Interaction volume radius: 10 \u00c5
Interaction volume height: 40 \u00c5
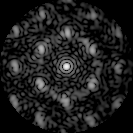
Disorder parameter: 0.4952